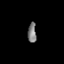
Tissue: lung
Cell type: Others
Senescence score: 0.2417
Nuclear area (px): 163
Mean DAPI intensity: 127